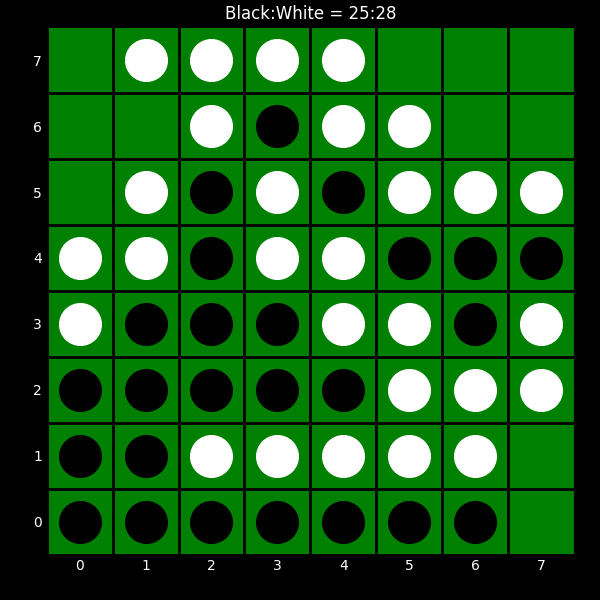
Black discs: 25
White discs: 28